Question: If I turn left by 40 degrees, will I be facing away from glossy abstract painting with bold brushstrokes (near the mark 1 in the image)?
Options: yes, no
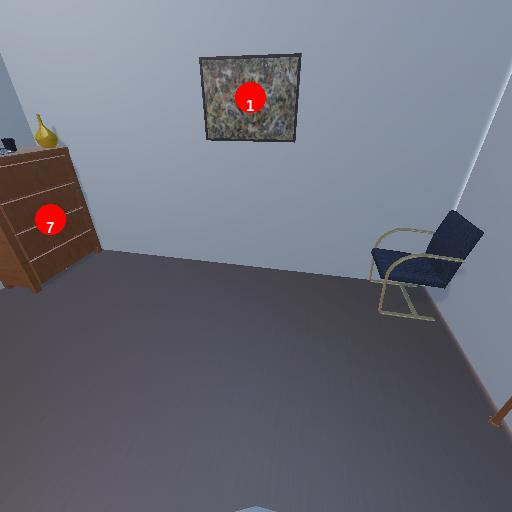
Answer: yes